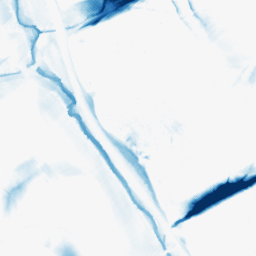
Category: morphological
Decomposition family: morphological_diamond
Decomposition parameters: operation: closing
radius: 20
Upsampling method: bicubic
Upsampling parameters: scale: 4
Upsampling scale: 4